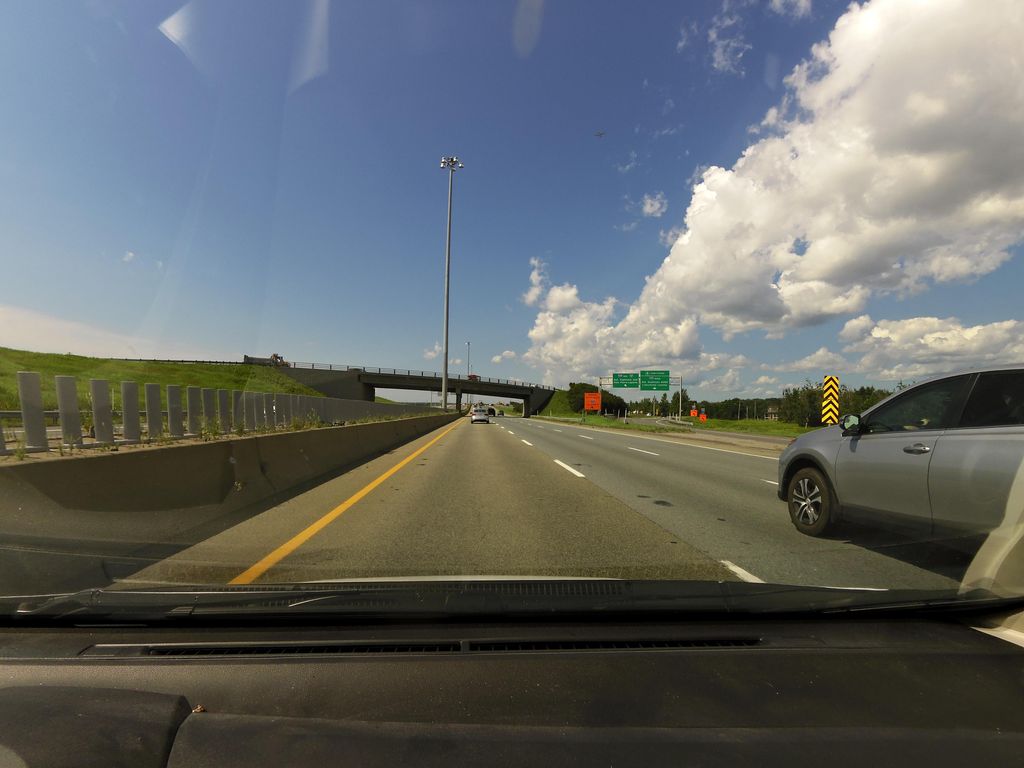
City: quebec_city